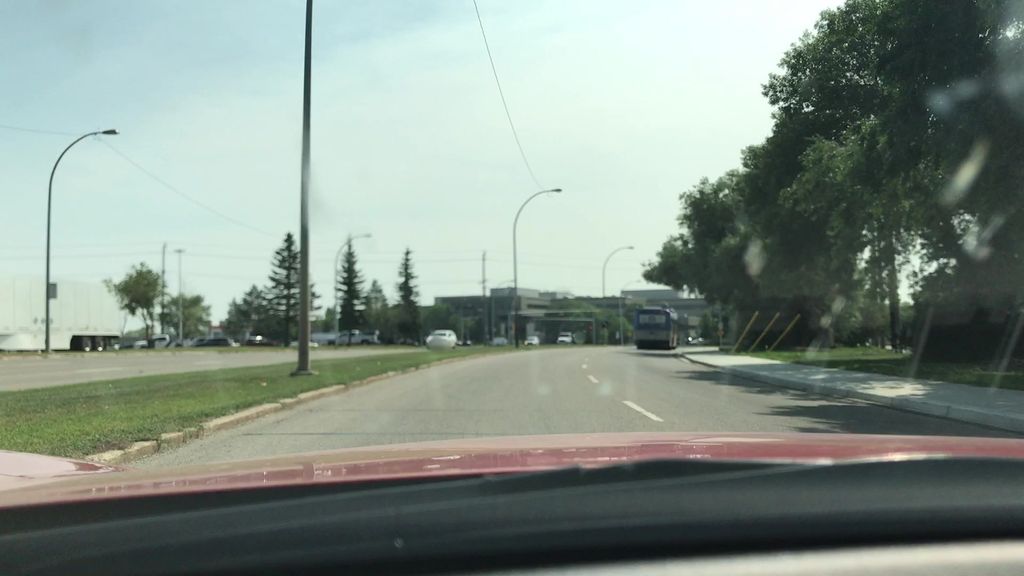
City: edmonton